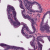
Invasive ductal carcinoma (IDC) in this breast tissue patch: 0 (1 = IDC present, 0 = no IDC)